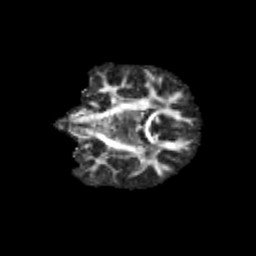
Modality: FA
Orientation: coronal
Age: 10
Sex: female
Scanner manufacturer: siemens
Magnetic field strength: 3 T
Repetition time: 3.8 s
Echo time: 0.07 s